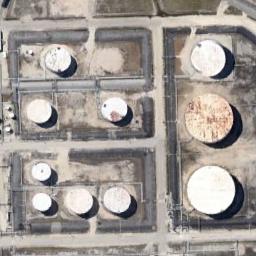
Label: storage tanks